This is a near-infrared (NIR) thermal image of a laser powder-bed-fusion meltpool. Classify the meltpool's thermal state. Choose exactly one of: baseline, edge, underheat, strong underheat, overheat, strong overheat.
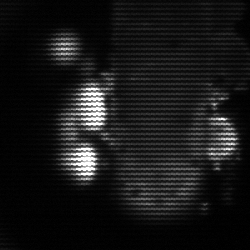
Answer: strong underheat